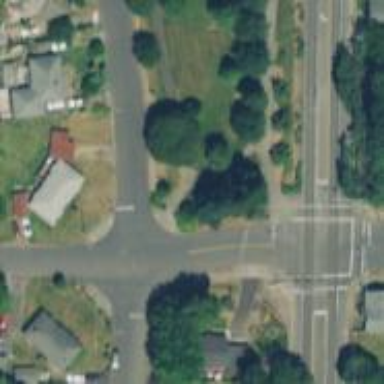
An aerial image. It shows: Residential road with sidewalk on the left side.